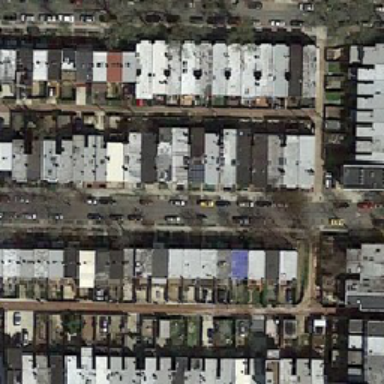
Many buildings are on both sides of the road .